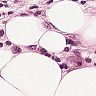
Metastatic tissue present: yes